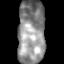
Tissue: skin
Cell type: Epithelial cells
Senescence score: 0.2803
Nuclear area (px): 1696
Mean DAPI intensity: 145.05